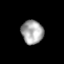
Tissue: skin
Cell type: Epithelial cells
Senescence score: 0.2668
Nuclear area (px): 509
Mean DAPI intensity: 166.878